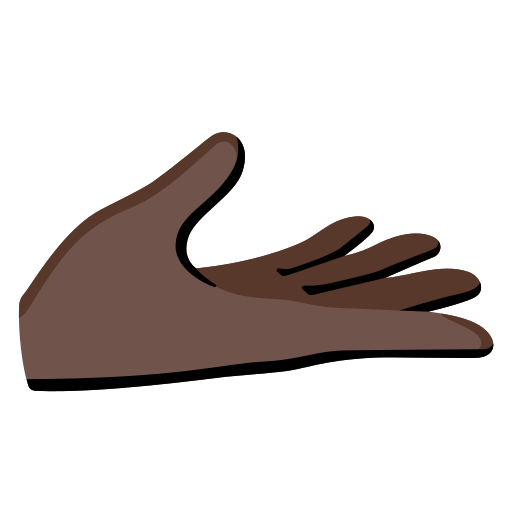
Emoji: 🫴🏿